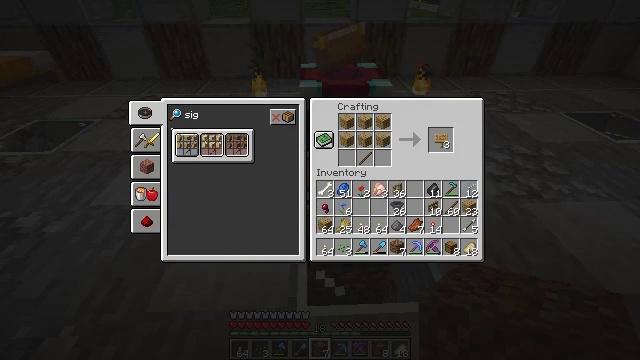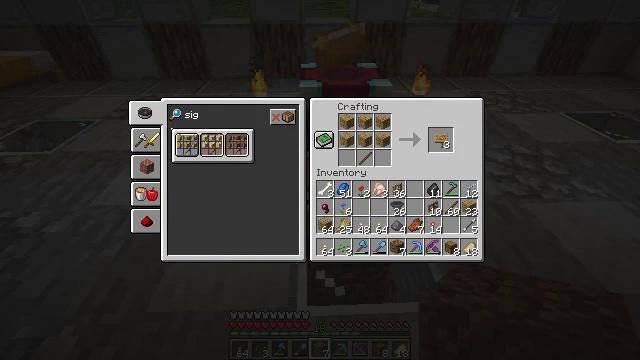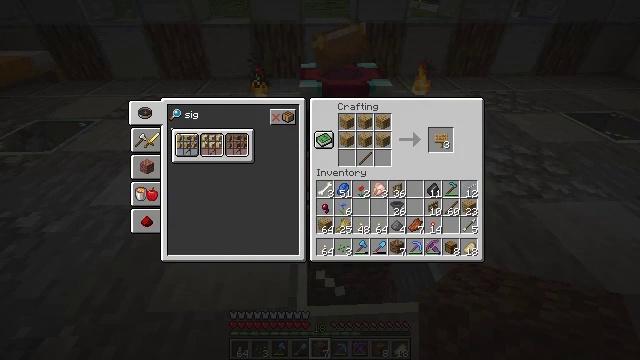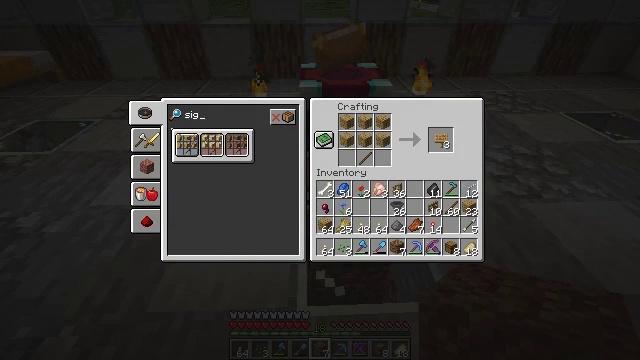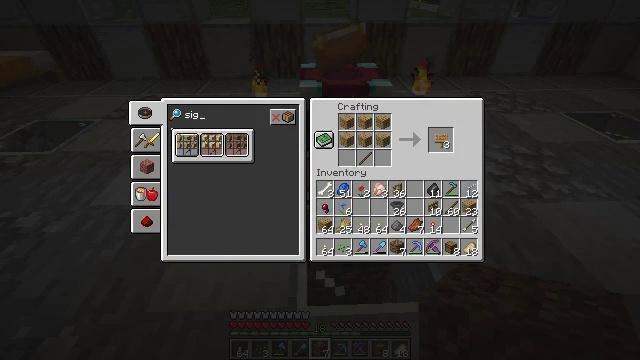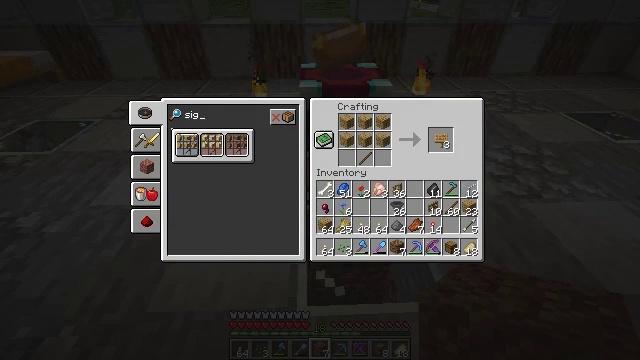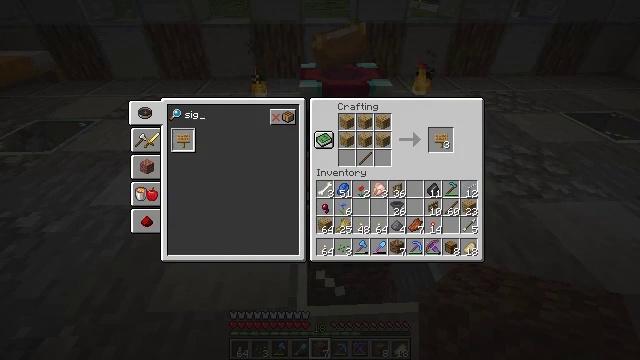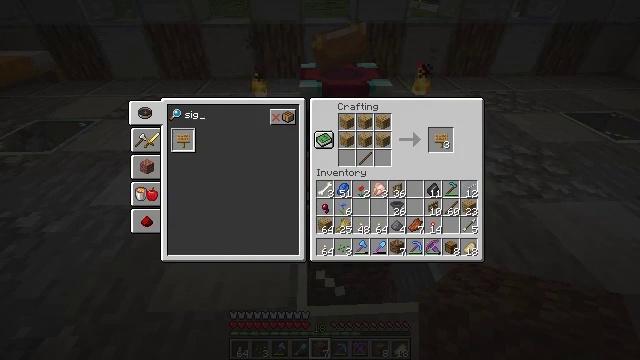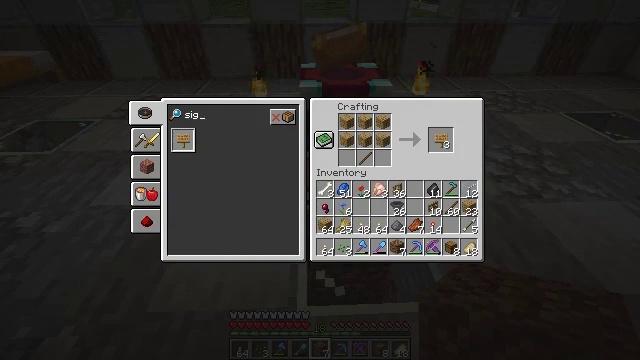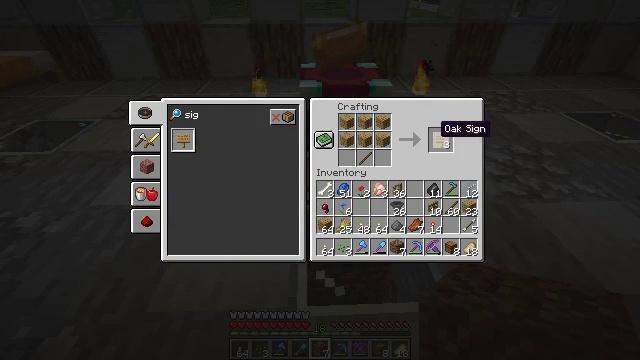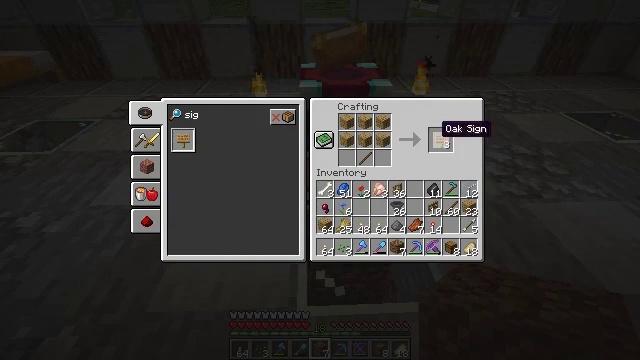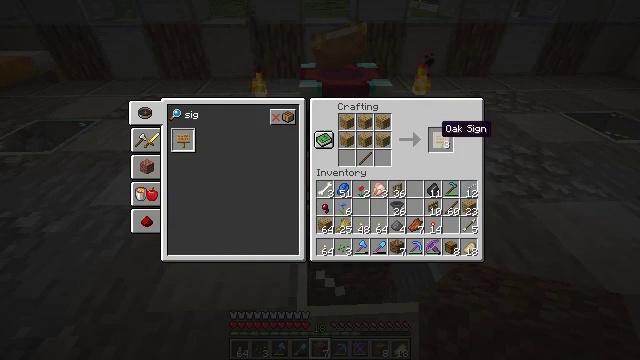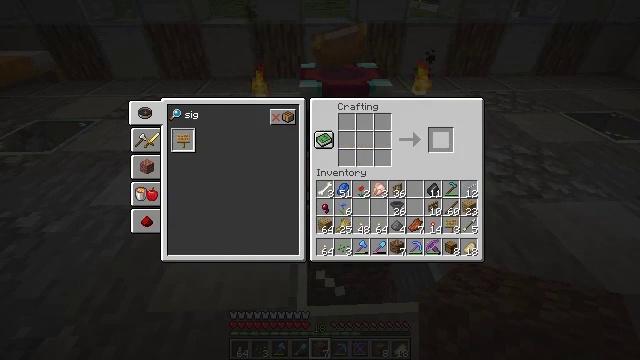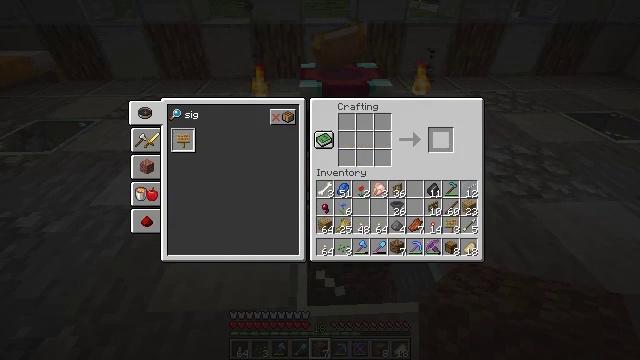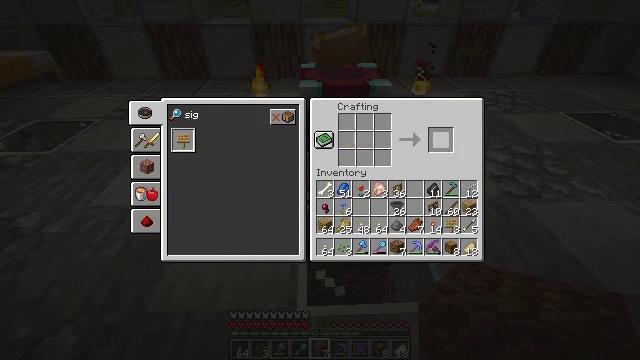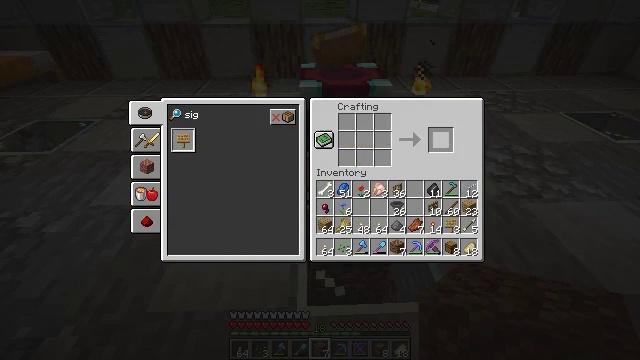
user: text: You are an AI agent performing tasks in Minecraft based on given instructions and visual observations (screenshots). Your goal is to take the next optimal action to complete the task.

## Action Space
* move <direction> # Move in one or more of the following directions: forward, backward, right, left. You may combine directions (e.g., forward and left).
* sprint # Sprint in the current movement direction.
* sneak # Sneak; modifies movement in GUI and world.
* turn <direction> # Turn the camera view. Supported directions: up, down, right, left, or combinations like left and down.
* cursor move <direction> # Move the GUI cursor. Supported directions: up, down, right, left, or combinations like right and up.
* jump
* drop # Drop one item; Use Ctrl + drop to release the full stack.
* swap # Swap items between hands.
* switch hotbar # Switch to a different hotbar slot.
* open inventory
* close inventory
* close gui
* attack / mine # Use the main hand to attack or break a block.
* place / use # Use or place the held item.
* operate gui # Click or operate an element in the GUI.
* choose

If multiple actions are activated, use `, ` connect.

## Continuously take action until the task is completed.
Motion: motion action
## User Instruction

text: Combine oak planks and sticks to craft an oak sign.
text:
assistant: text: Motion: sneak
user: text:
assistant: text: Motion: sneak
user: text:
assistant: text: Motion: sneak
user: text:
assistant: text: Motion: sneak
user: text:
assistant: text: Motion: sneak
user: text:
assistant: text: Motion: sneak, operate gui
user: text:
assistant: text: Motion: sneak, operate gui
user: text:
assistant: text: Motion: sneak, operate gui
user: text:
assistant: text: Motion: sneak
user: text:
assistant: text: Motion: sneak
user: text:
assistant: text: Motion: sneak
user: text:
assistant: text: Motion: sneak, operate gui
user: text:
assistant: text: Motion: sneak, operate gui
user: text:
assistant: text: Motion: sneak, operate gui
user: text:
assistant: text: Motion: sneak
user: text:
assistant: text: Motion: sneak
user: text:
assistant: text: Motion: sneak